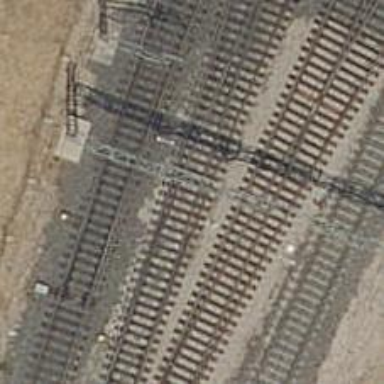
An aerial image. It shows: Siding railway line with electrified contact line for the trains.